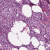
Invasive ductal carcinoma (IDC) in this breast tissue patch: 1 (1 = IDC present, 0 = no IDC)